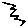
Label: zigzag